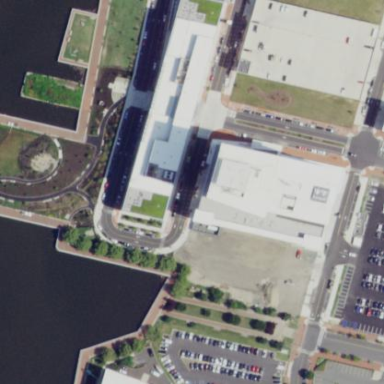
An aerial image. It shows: Commercial building.